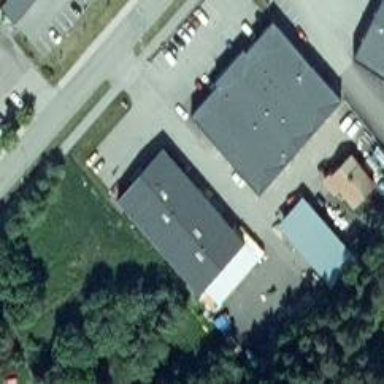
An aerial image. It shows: Office building.